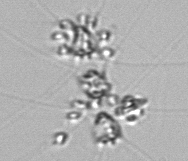
Label: Chaetoceros_didymus_TAG_external_flagellate